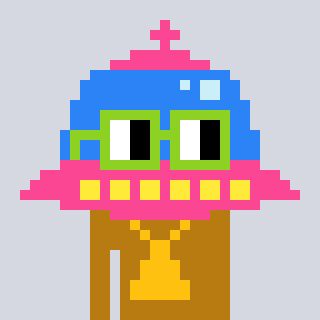
a pixel art character with square light green glasses, a ufo-shaped head and a gold-colored body on a cool background